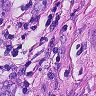
Metastatic tissue present: yes